Question: In getRoundedCornerBitmap(Context context, Bitmap input, int pixels , int w , int h , boolean squareTL, boolean squareTR, boolean squareBL, boolean squareBR ) method below i attempted to display rounded image but when i try to add a border around the circle nothing is displayed. How can i add border to this rounded method.
'''
public static Bitmap getRoundedCornerBitmap(Context context, Bitmap input, int pixels , int w , int h , boolean squareTL, boolean squareTR, boolean squareBL, boolean squareBR ) {
Bitmap output = Bitmap.createBitmap(w, h, Config.ARGB_8888);
Canvas canvas = new Canvas(output);
final float densityMultiplier = context.getResources().getDisplayMetrics().density;
final int color = 0xff424242;
final Paint paint = new Paint();
final Rect rect = new Rect(0, 0, w, h);
final RectF rectF = new RectF(rect);
//make sure that our rounded corner is scaled appropriately
final float roundPx = pixels*densityMultiplier;
paint.setAntiAlias(true);
canvas.drawARGB(0, 0, 0, 0);
paint.setColor(color);
canvas.drawRoundRect(rectF, roundPx, roundPx, paint);
//draw rectangles over the corners we want to be square
if (squareTL ){
canvas.drawRect(0, 0, w/2, h/2, paint);
}
if (squareTR ){
canvas.drawRect(w/2, 0, w, h/2, paint);
}
if (squareBL ){
canvas.drawRect(0, h/2, w/2, h, paint);
}
if (squareBR ){
canvas.drawRect(w/2, h/2, w, h, paint);
}
paint.setXfermode(new PorterDuffXfermode(PorterDuff.Mode.SRC_IN));
canvas.drawBitmap(input, 0,0, paint);
return output;
}
'''

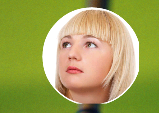
Answer: Try below code :-
'''
int w = bitmap.getWidth();
int h = bitmap.getHeight();
int radius = Math.min(h / 2, w / 2);
Bitmap output = Bitmap.createBitmap(w + 8, h + 8, Config.ARGB_8888);
Paint p = new Paint();
p.setAntiAlias(true);
Canvas c = new Canvas(output);
c.drawARGB(0, 0, 0, 0);
p.setStyle(Style.FILL);
c.drawCircle((w / 2) + 4, (h / 2) + 4, radius, p);
p.setXfermode(new PorterDuffXfermode(Mode.SRC_IN));
c.drawBitmap(bitmap, 4, 4, p);
p.setXfermode(null);
p.setStyle(Style.STROKE);
p.setColor(Color.WHITE);
p.setStrokeWidth(3);
c.drawCircle((w / 2) + 4, (h / 2) + 4, radius, p);
return output;
'''
see below link for more info:-
<URL>
<URL>
or use below code :-
'''
imageViewUser.setImageBitmap(new GraphicsUtil().getCircleBitmap(GraphicsUtil.decodeSampledBitmapFromResource(filePath,120, 120))); // filepath is your image path
'''
'''
import android.graphics.Bitmap;
import android.graphics.BitmapFactory;
import android.graphics.Canvas;
import android.graphics.Color;
import android.graphics.Paint;
import android.graphics.PorterDuff.Mode;
import android.graphics.PorterDuffXfermode;
import android.graphics.Rect;
import android.graphics.RectF;
public class GraphicsUtil
{
/*
* Draw image in circular shape Note: change the pixel size if you want
* image small or large
*/
public Bitmap getCircleBitmap(Bitmap bitmap)
{
Bitmap output;
Canvas canvas = null;
final int color = 0xffff0000;
final Paint paint = new Paint();
Rect rect = null;
if (bitmap.getHeight() > 501)
{
output = Bitmap.createBitmap(500, 500, Bitmap.Config.ARGB_8888);
canvas = new Canvas(output);
rect = new Rect(0, 0, 500, 500);
}
else
{
//System.out.println("output else =======");
bitmap = Bitmap.createScaledBitmap(bitmap, 500, 500, false);
output = Bitmap.createBitmap(500, 500, Bitmap.Config.ARGB_8888);
canvas = new Canvas(output);
rect = new Rect(0, 0, 500, 500);
}
final RectF rectF = new RectF(rect);
paint.setAntiAlias(true);
paint.setDither(true);
paint.setFilterBitmap(true);
canvas.drawARGB(0, 0, 0, 0);
paint.setColor(color);
canvas.drawOval(rectF, paint);
paint.setColor(Color.BLUE);
paint.setStyle(Paint.Style.STROKE);
paint.setStrokeWidth((float) 1);
paint.setXfermode(new PorterDuffXfermode(Mode.SRC_IN));
canvas.drawBitmap(bitmap, rect, rect, paint);
return output;
}
public static int calculateInSampleSize(BitmapFactory.Options options, int reqWidth, int reqHeight)
{
// Raw height and width of image
final int height = options.outHeight;
final int width = options.outWidth;
int inSampleSize = 1;
if (height > reqHeight || width > reqWidth)
{
// Calculate ratios of height and width to requested height and
// width
final int heightRatio = Math.round((float) height / (float) reqHeight);
final int widthRatio = Math.round((float) width / (float) reqWidth);
// Choose the smallest ratio as inSampleSize value, this will
// guarantee
// a final image with both dimensions larger than or equal to the
// requested height and width.
inSampleSize = heightRatio < widthRatio ? heightRatio : widthRatio;
}
return inSampleSize;
}
public static Bitmap decodeSampledBitmapFromResource(String path, int reqWidth, int reqHeight)
{
// First decode with inJustDecodeBounds=true to check dimensions
final BitmapFactory.Options options = new BitmapFactory.Options();
options.inJustDecodeBounds = true;
BitmapFactory.decodeFile(path, options);
// Calculate inSampleSize
options.inSampleSize = calculateInSampleSize(options, reqWidth, reqHeight);
// Decode bitmap with inSampleSize set
options.inJustDecodeBounds = false;
return BitmapFactory.decodeFile(path, options);
}
}
'''